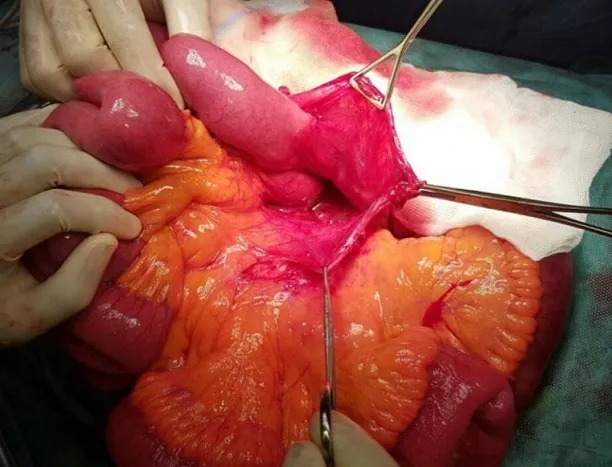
intra-operative view of the hernia sac. This image shows the Landzert's fossa (empty), bounded by the first jejunal loop up and the neck of the sac around.
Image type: medical_photograph (other_medical_photograph)